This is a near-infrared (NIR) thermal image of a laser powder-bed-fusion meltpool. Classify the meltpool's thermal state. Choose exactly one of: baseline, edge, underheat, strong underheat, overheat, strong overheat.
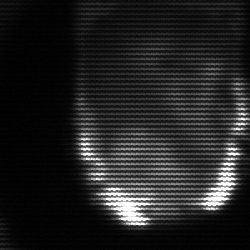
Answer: baseline